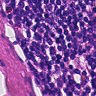
Metastatic tissue present: no